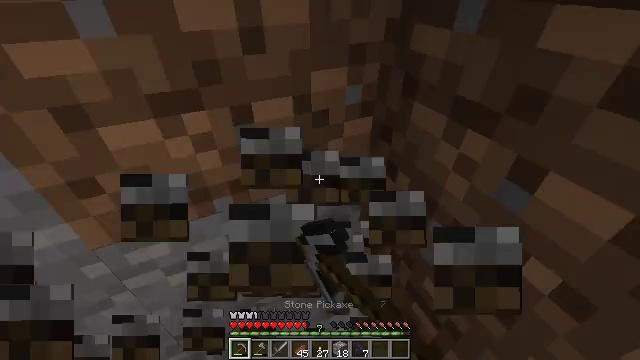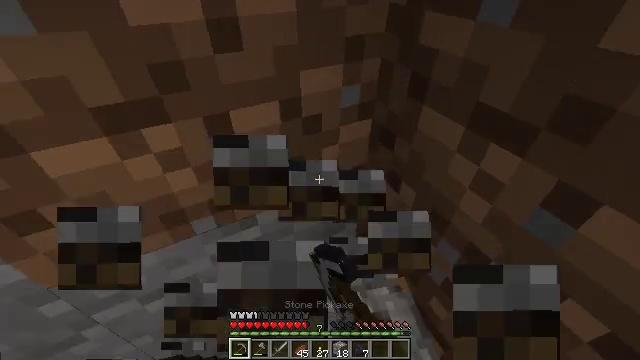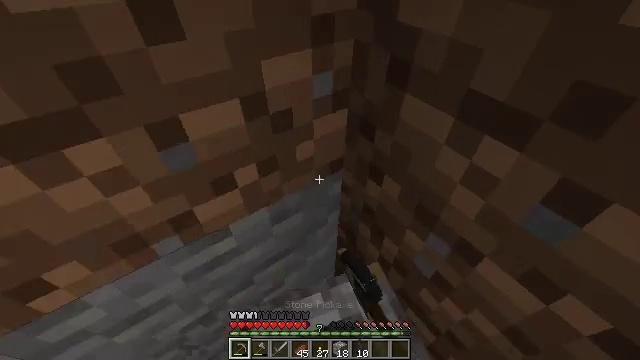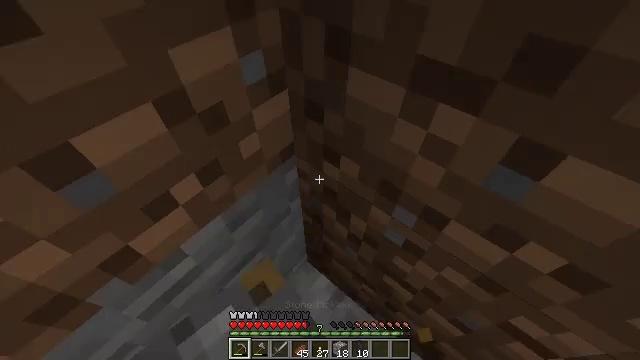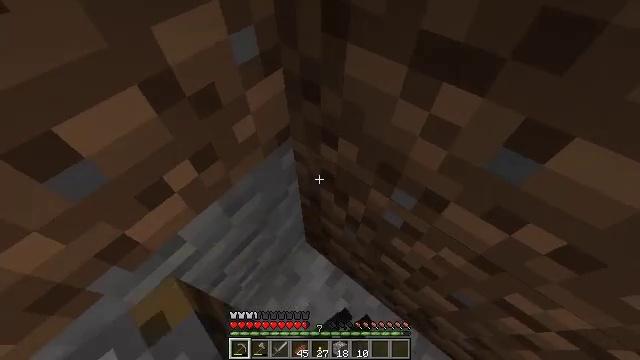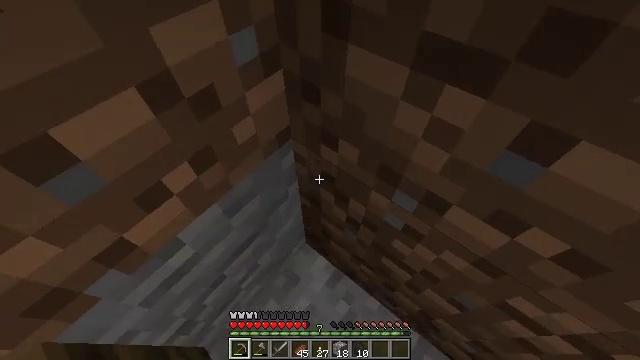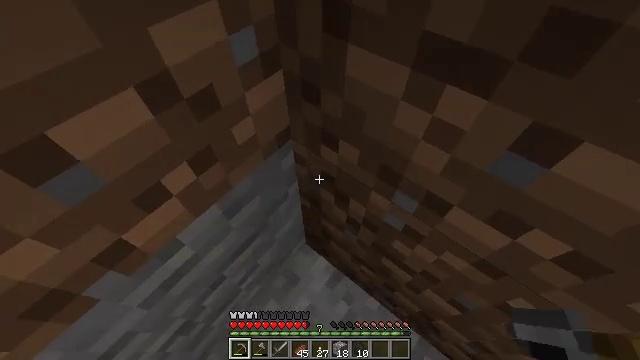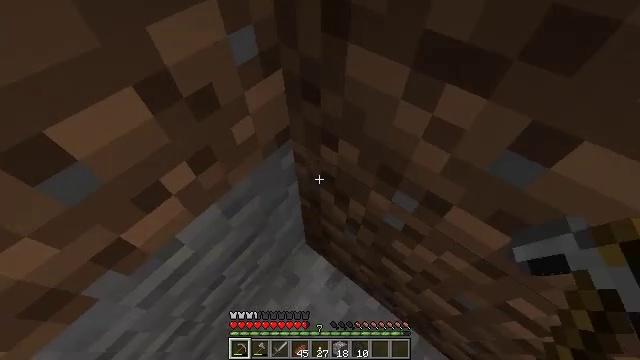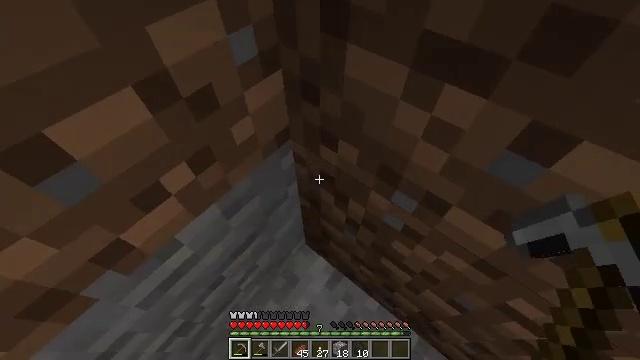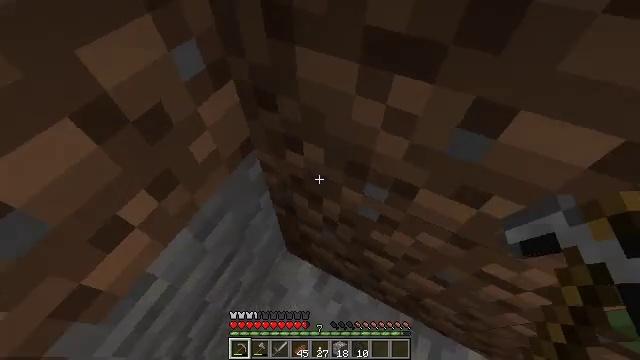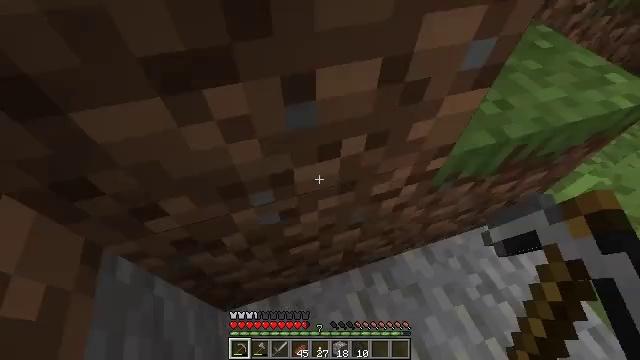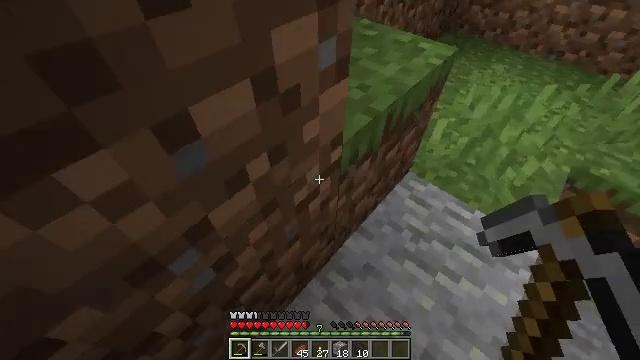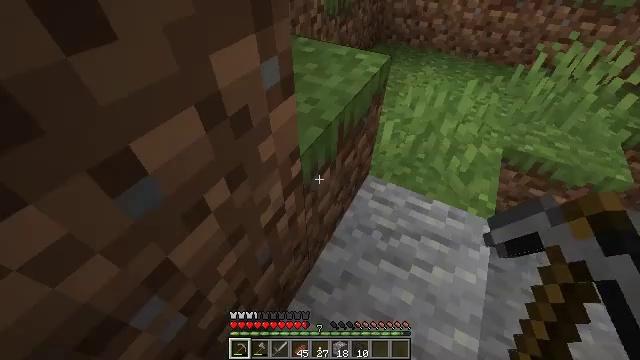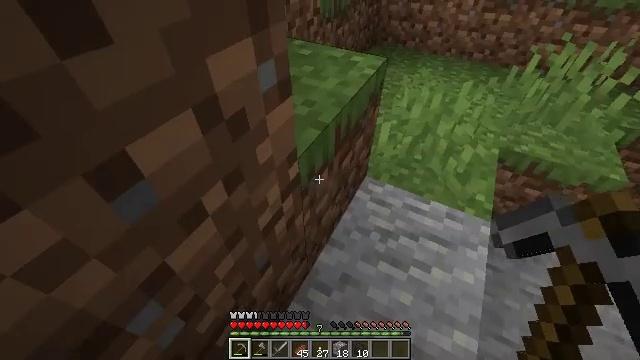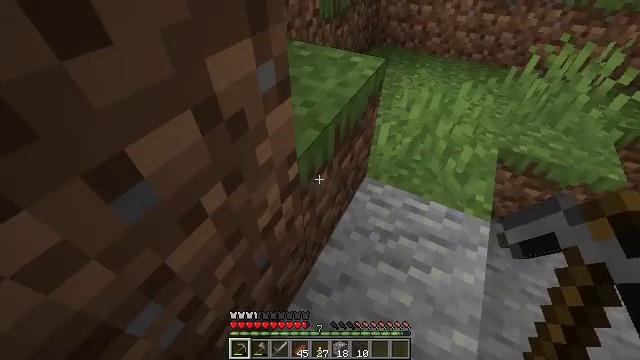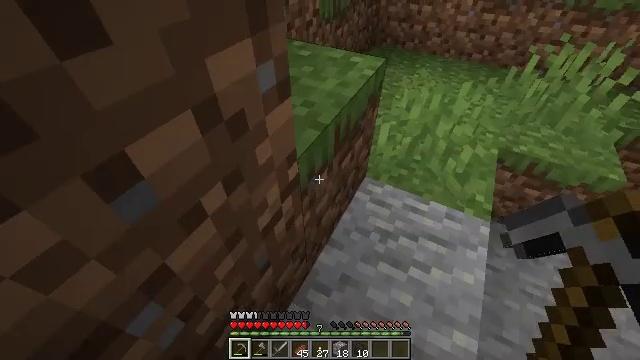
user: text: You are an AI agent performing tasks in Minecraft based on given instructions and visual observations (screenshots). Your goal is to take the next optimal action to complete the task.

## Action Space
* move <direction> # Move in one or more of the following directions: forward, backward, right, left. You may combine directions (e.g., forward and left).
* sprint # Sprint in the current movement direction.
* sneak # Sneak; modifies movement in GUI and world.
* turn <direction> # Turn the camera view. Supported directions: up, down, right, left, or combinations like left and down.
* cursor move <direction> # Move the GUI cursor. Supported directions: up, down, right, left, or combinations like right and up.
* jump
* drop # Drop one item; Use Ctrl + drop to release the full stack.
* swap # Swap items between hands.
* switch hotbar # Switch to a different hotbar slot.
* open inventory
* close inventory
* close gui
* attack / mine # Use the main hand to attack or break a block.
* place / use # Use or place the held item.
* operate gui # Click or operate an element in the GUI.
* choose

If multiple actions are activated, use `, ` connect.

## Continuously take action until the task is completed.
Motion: motion action
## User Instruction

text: Retrieve the white bed for later use.
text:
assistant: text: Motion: turn right and down
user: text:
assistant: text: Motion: turn right and down
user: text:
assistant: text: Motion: turn right and down
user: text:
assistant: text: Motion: turn right and down
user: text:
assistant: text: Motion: no_op
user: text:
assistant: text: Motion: no_op
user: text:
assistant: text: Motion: no_op
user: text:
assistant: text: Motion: no_op
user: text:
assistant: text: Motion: turn right
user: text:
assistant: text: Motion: turn right and up
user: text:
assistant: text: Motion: turn right and up
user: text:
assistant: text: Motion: turn right and up
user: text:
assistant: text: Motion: no_op
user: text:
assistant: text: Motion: no_op
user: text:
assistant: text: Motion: no_op
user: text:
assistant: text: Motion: no_op
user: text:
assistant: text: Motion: open inventory
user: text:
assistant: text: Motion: open inventory
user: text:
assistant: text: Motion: open inventory
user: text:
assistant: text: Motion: cursor move right and down
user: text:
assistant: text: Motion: cursor move right and down
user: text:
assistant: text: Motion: no_op
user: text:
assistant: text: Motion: cursor move right
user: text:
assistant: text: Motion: cursor move right and up
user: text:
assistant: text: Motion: cursor move right and up, close inventory
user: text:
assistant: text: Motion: turn right and up, close inventory
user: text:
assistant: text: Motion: move forward, turn up, close inventory
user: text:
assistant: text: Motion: move forward, turn up
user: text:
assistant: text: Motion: move forward
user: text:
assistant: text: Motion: move forward